Field crop: tomato
Growth stage: 1
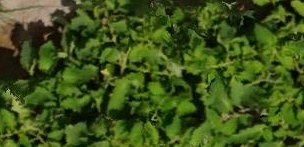
Species: tomato